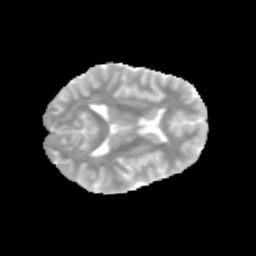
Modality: MD
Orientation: axial
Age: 13
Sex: male
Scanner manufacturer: siemens
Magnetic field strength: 3 T
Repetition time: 3.8 s
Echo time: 0.07 s